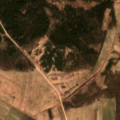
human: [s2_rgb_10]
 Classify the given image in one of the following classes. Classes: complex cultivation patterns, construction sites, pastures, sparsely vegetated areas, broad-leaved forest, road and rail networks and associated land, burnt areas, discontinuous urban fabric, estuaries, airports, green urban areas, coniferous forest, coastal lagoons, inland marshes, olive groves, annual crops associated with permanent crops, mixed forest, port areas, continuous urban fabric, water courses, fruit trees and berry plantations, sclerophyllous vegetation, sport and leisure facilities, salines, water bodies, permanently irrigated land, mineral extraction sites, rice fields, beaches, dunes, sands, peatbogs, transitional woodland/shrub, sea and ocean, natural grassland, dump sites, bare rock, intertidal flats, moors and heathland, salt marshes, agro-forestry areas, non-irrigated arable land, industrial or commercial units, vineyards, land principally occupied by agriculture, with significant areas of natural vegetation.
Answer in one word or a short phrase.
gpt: non-irrigated arable land, pastures, coniferous forest, mixed forest